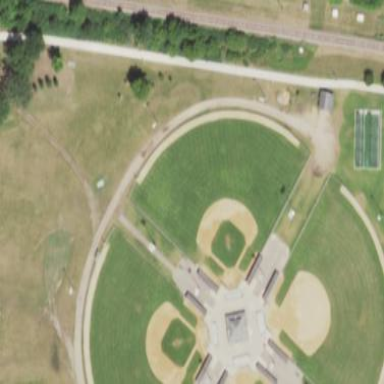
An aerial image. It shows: Baseball pitch for leisure land.